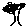
Label: tree